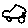
Label: car